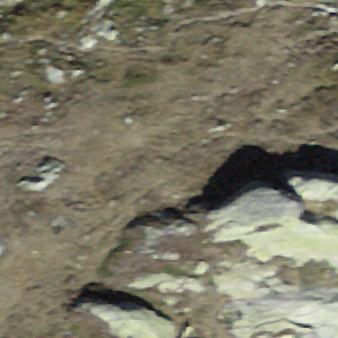
Label: bouldering_area